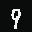
Label: 9